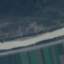
Label: River